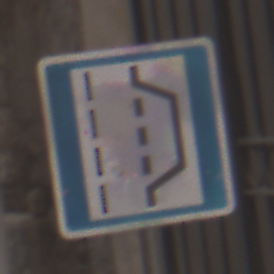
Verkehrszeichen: NothalteUndPannenbucht
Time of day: Midday
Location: Outdoor (Urban)
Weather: PartlyCloudy
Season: NotSpecified
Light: Natural